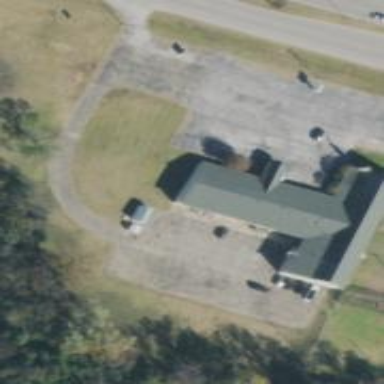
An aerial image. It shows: Church which is place of worship.